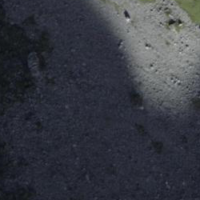
EUNIS habitat code: 23
Species observed at this site:
Oenanthe oenanthe
Anthus spinoletta